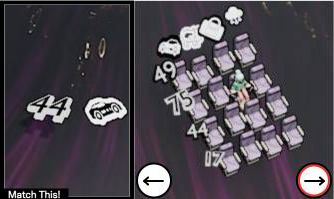
Task: seats
Answer: no